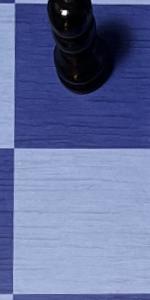
Label: Empty